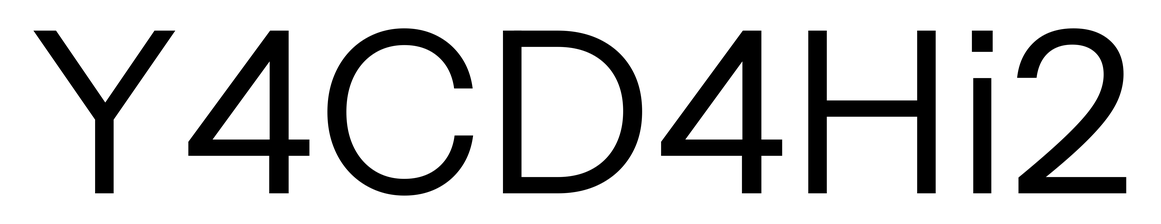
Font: InstrumentSans_Regular